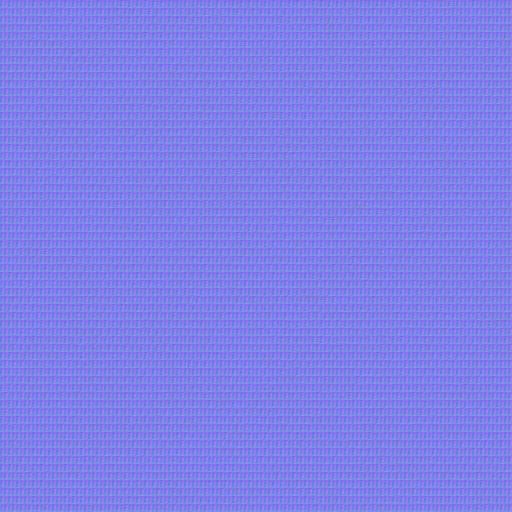
fabric rough